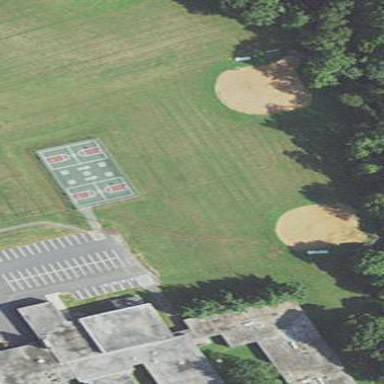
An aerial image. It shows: Baseball pitch for leisure land activities.